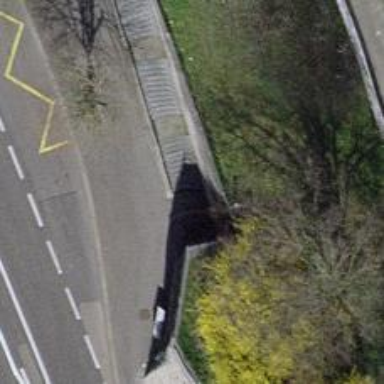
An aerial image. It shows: Set of steps on the road.